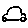
Label: car